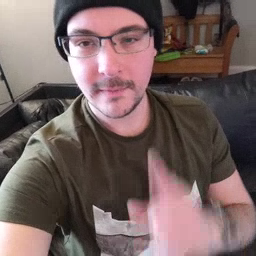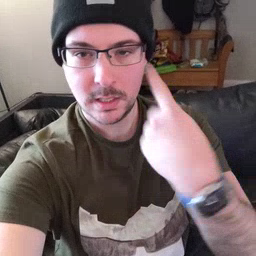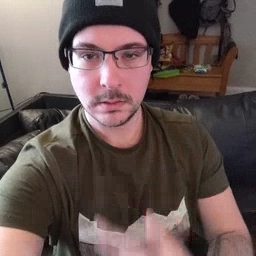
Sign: face